Question: My R markdown PDF file does not show inline code as it should. This only works correct when choosing HTML as output file.
Generally inline code should look like 'this'. So when highlighting some words within my text, I want it to 'look like this'.
E.g. I want to have this sentence in my PDF output:
A good way to pronounce '%>%'when reading code is 'then'.
Instead I get what you see here:

The image shows how the inline code is displayed in my output. Only changed font and style, instead of grey background.
I use exactly the same code as I am using here at stack overflow: '' these signs before and after the text I want to highlight.
Any tip how to fix this? I need PDF output, and not HTML.
Thanks a lot!
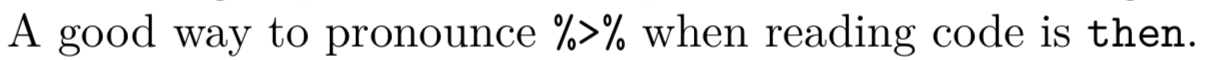
Answer: Text like ''this'' is translated into the LaTeX command ' exttt{this}'. LaTeX commands can be changed, so we can modify the ' exttt' command to create a color box:
'''
'''{=latex}
\definecolor{codegray}{HTML}{cccccc}
\let extttOrig exttt
enewcommand{ exttt}[1]{ extttOrig{\colorbox{codegray}{#1}}}
'''
'''
Add the above at the beginning of your Rmd document (right after the YAML header) to get a gray background for you inline code snippets.